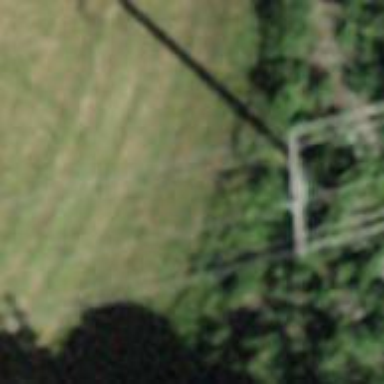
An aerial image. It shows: Power tower.